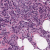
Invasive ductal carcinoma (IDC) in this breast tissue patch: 1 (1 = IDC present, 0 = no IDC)